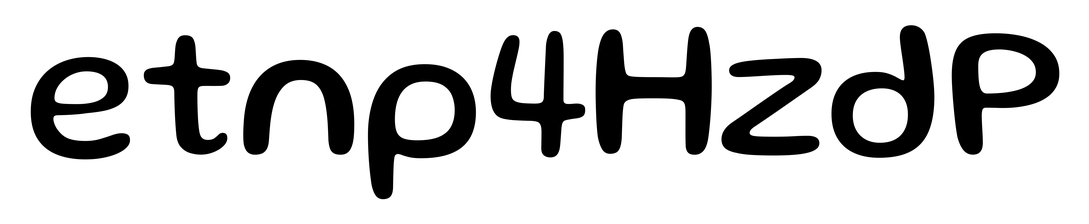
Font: Gluten_Regular